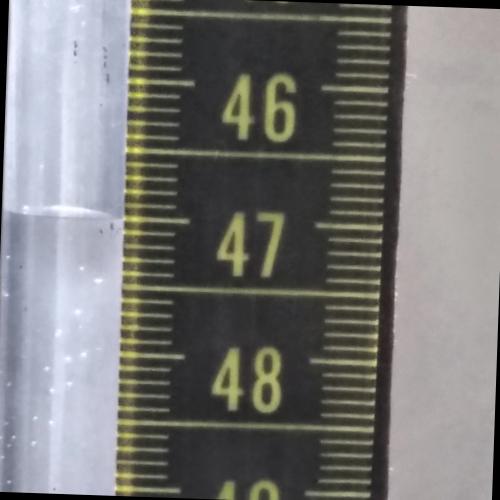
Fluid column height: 47.0 cm